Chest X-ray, PA view. Patient: 63 years old, sex M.
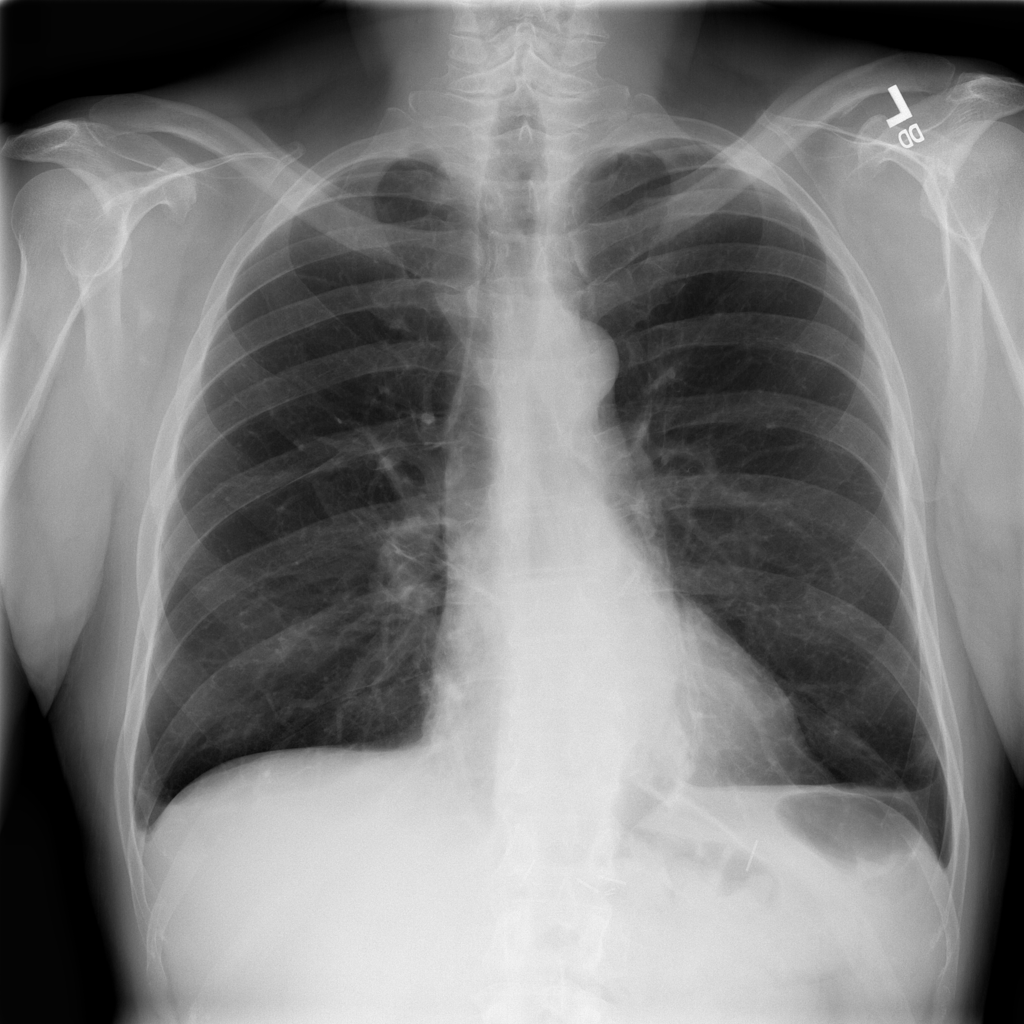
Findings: No Finding